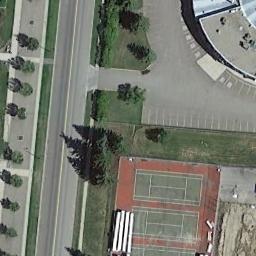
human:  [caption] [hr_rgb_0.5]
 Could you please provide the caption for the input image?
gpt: Tennis court on the lawn next to the parking lot and the road .

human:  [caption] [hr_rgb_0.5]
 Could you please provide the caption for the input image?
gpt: The tennis court is on the grass next to some trees and roads .

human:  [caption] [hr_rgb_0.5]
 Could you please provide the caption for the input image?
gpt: A few roads are beside the tennis courts .

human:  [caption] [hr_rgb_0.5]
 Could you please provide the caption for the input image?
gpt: There is a tennis court on the upper left .

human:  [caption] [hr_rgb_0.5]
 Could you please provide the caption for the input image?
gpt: There are some green lawns around the tennis courts .